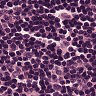
Metastatic tissue present: no